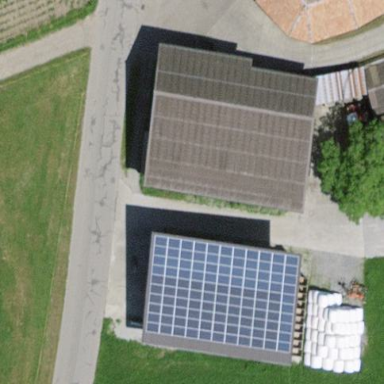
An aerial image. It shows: Shed building.